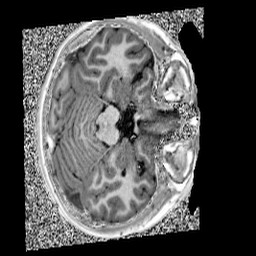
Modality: UNIT1
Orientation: axial
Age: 11
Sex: male
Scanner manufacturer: siemens
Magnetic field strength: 3 T
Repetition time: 4 s
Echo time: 0.00299 s